Question: Find the horizontal coordinate of the first time the ball hits the ground. The result is rounded down to the nearest integer
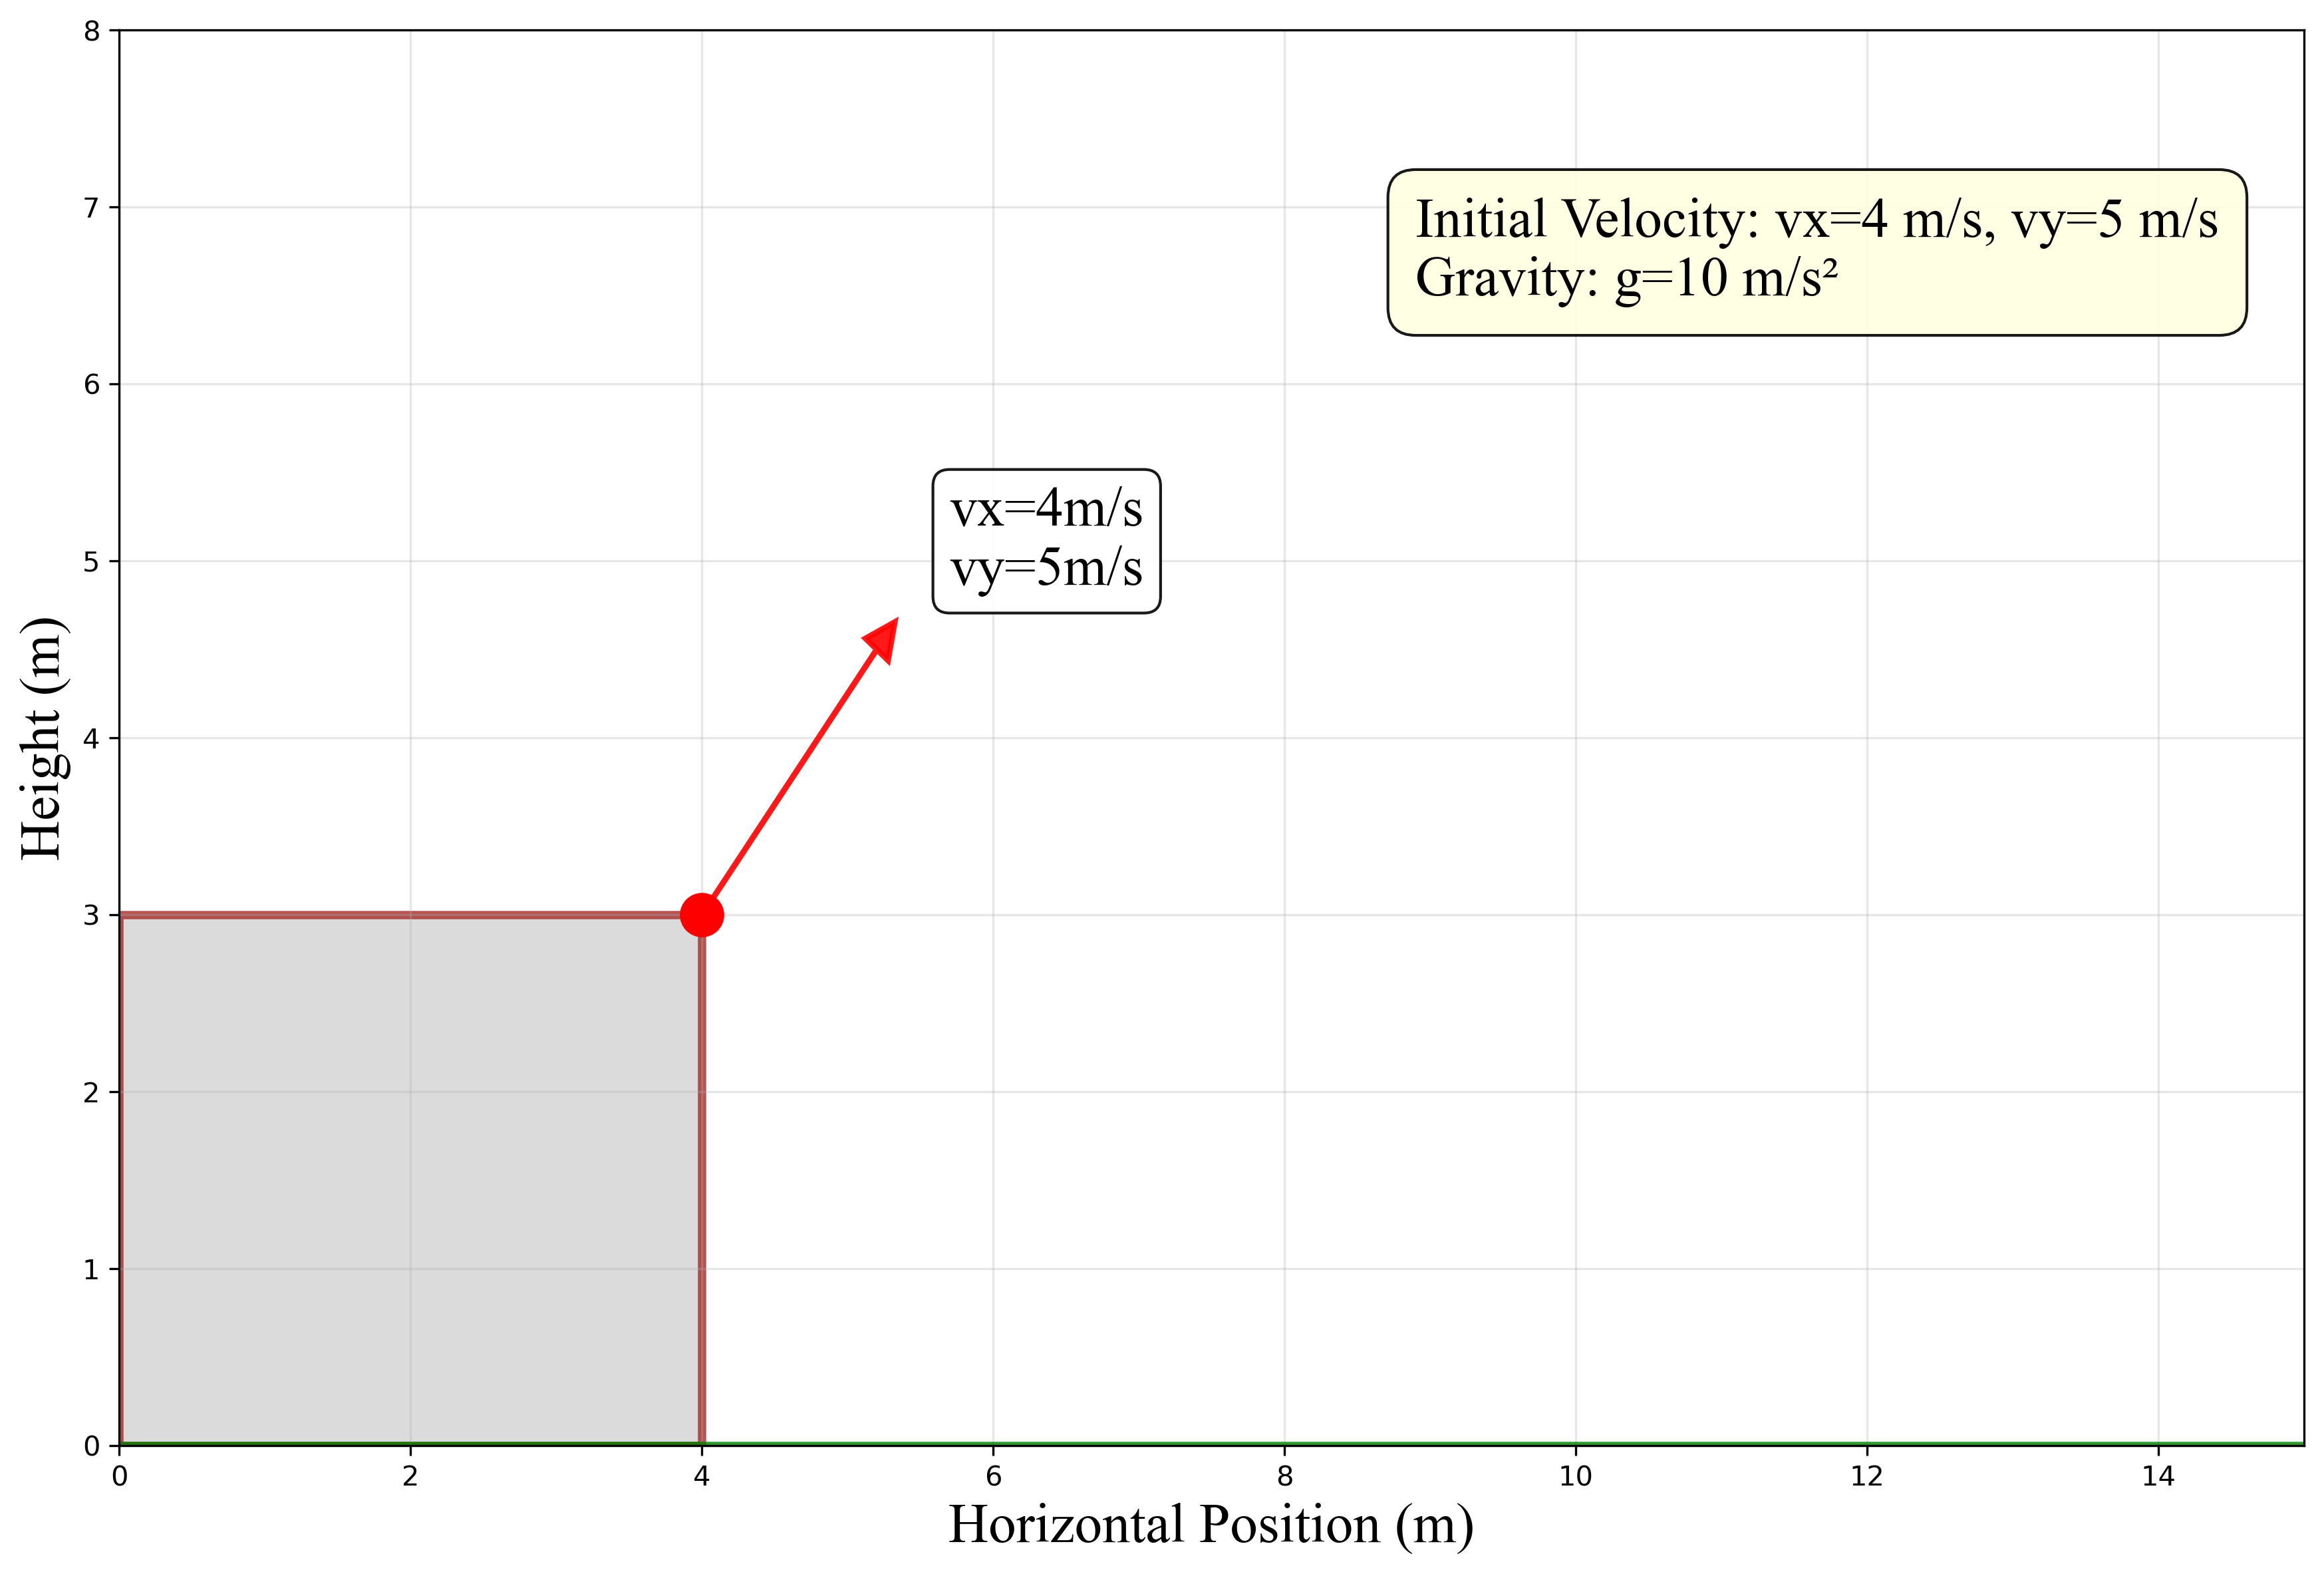
Answer: 9